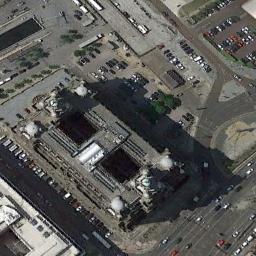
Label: church